Question: How to convert a string to JSON with javascript or jQuery? I've been thinking all day, but I do not get a good idea.
This task is to dynamically create the treeview in the client side (ASP.Net). My idea is to convert the string to an object and convert to JSON type. (String -> object -> JSON) I tried, but the day is gone. It is difficult to construct 2 more depth like 'A->a3->a31'.
String is
'''
var sString = "A//a1,A//a2,A//a3//a31,A//a3//a32,B,C//c1,C//c2";
'''
and JSON format is
'''
{
"title": "A",
"key": "1",
"folder": true,
"children": [{
"title": "a1",
"key": "2"
}, {
"title": "a2",
"key": "3"
}, {
"title": "a3",
"key": "4",
"folder": true,
"children": [{
"title": "a31",
"key": "5"
}...
}]
}
'''
(This is fancytreeview plugin)
'//' is depth and ',' is split.
Please help me..

Edit)
I want to turn 'sString' to JSON format.. but It's ok just JSON type string.
Please understand that my sentence is strange because my native language is not English.
Edit2)
oh.. I want to convert the string to an object and then convert it back to JSON format. I do not have the confidence to convert that string into JSON format right away. Because there are more than 8000 variants. If It's can, let me know how.
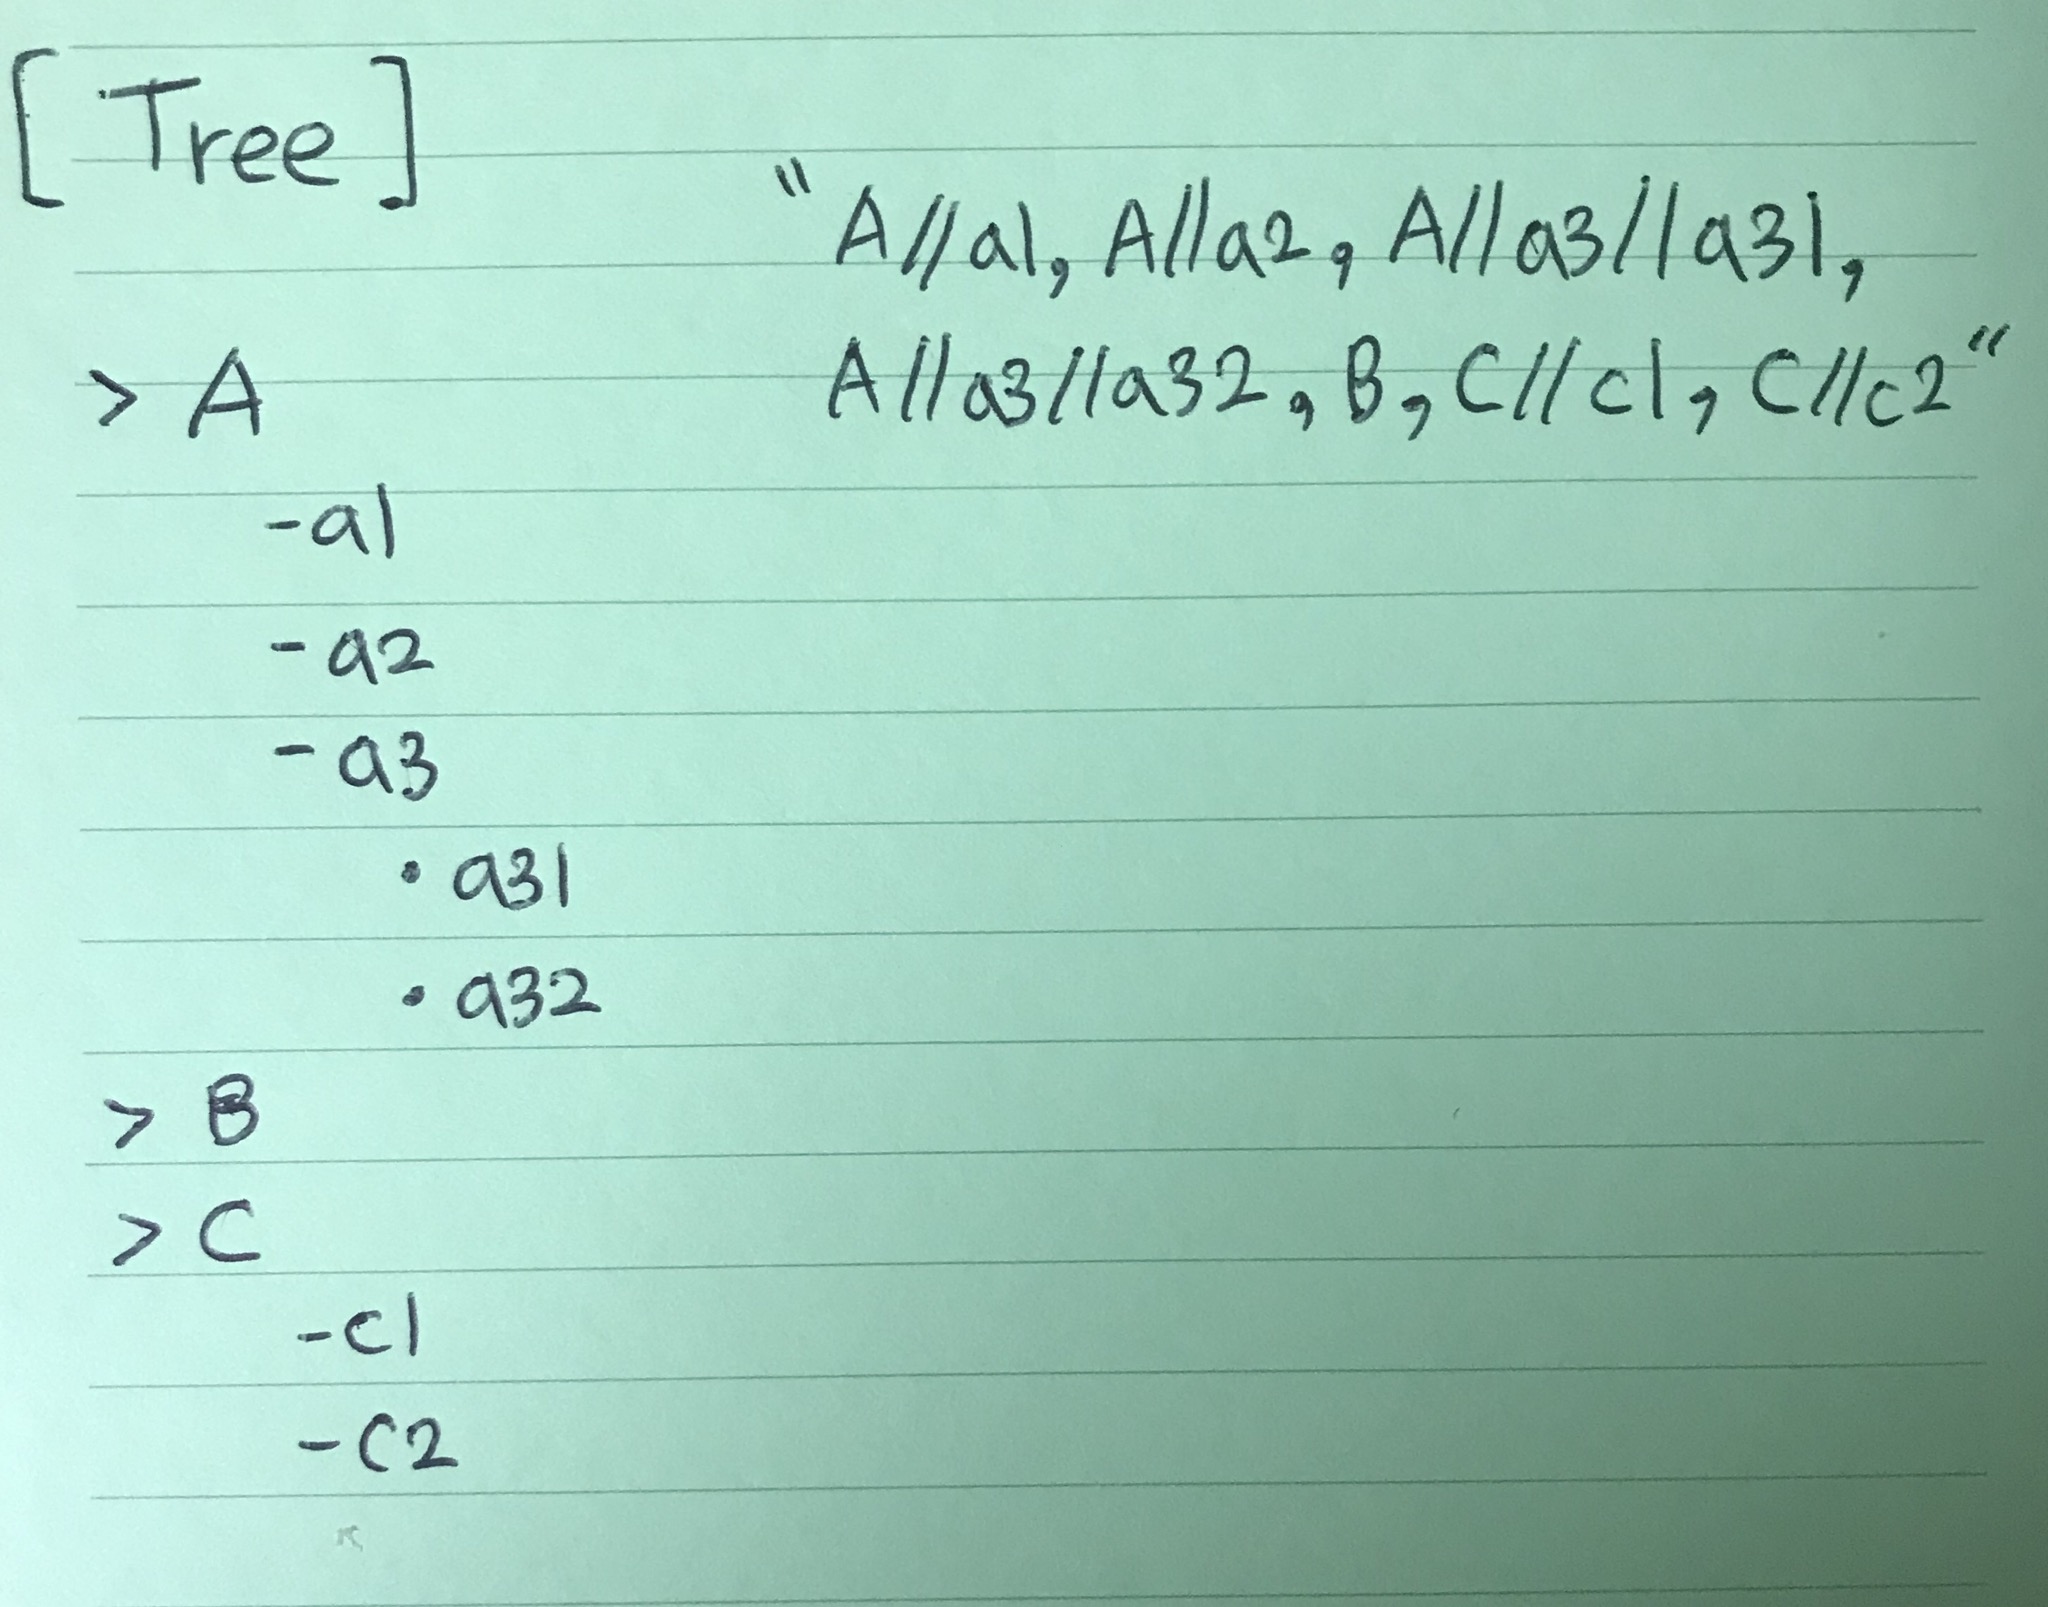
Answer: I believe this can be done without recursion:
'''
var string = "A//a1,A//a2,A//a3//a31,A//a3//a32,B,C//c1,C//c2";
// Take all the roots
var roots = string.split(',');
// We will attach it to every node and keep it incrementing
var key = 1;
// The final result will be in this object
var result = [];
// Loop through to found roots
roots.forEach(function(root) {
// Take all the children
var items = root.split('//');
var parent = result;
// Loop through the available children
items.forEach(function(item, i) {
// Find if the current item exists in the tree
var child = getChild(parent, item);
if (!child) {
child = {
title: item,
key: key++
}
// This will ensure that the current node is a folder only
// if there are more children
if (i < items.length - 1) {
child.folder = true;
child.children = [];
}
// Attach this node to parent
parent.push(child);
}
parent = child.children;
});
});
console.log(result);
// Utility function to find a node in a collection of nodes by title
function getChild(parent, title) {
for (var i = 0; i < parent.length; i++) {
if (parent[i].title === title) {
return parent[i];
}
}
}
'''
This is the draft code which came in my mind at first. I believe it can be improved further in terms of complexity.